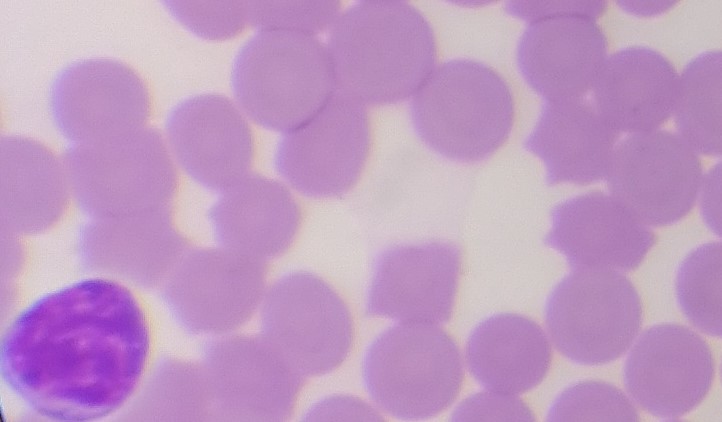
White blood cell type: Lymphocyte